Question: I'm using a JEditorPane to display some HTML data, however any images that have a 'src="..."' at another location / server isn't displayed. I am guessing that this is some kind of security constraint; my question is: can I display data from outside of the JEditorPanes URL and if so how?

If there aren't any ways of disabling this, what would be a better method of being able to resolve these external resources while displaying the HTML in an AWT/SWING environment?
Code:
'''
File f = new File("index.html");
JEditorPane jep = new JEditorPane(f.toURI().toURL());
JScrollPane sp = new JScrollPane(jep);
JFrame frame = new JFrame();
frame.add(sp);
jep.setEditable(false);
frame.setVisible(true);
frame.setSize(500, 500);
frame.setTitle(wpj.getParse().getTitle());
'''
Thanks to Andrew Thompson for highlighting an error in my HTML code. I've updated the HTML which can now be found here: <URL> -- It appears that
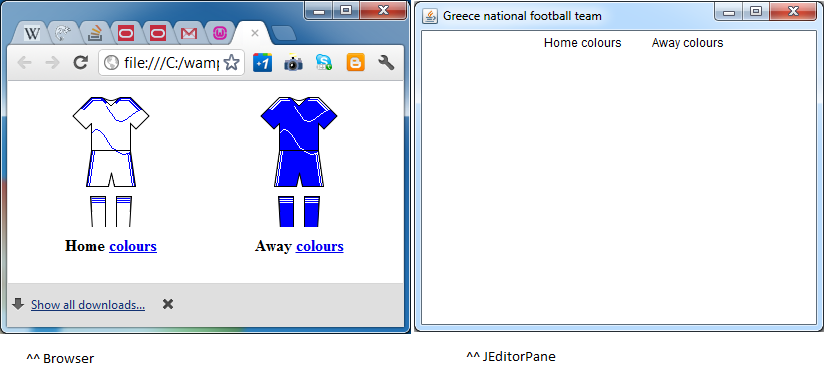
Answer: It seems to work fine here using a file based URL for the HTML and with the image at imgur.com.

'''
import java.awt.*;
import javax.swing.*;
import java.io.File;
class ForeignImageInPane {
public static void main(String[] args) {
SwingUtilities.invokeLater(new Runnable() {
public void run() {
File f = new File("index.html");
try {
JEditorPane jep = new JEditorPane(f.toURI().toURL());
JScrollPane sp = new JScrollPane(jep);
sp.setPreferredSize(new Dimension(400,200));
JOptionPane.showMessageDialog(null, sp);
} catch(Exception e) {
e.printStackTrace();
}
}
});
}
}
'''
### index.html
'''
<html>
<body>
<img src='http://i.stack.imgur.com/WeiWi.png'>
</body>
</html>
'''
What are the actual URLs of the images?
### Update
It also seems to work with an URL taken directly from the HTML. Vis.
'''
<html>
<body>
<img src='http://upload.wikimedia.org/wikipedia/commons/thumb/a/af/Kit_shorts.svg/100px-Kit_shorts.svg.png'>
</body>
</html>
'''